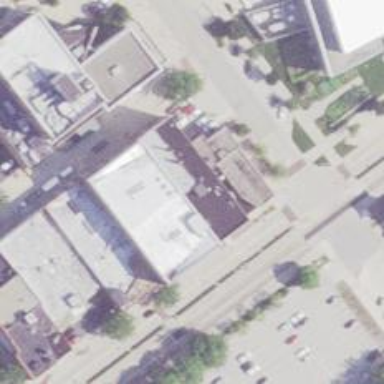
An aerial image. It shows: Arts centre.